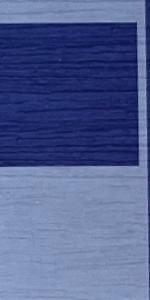
Label: Empty